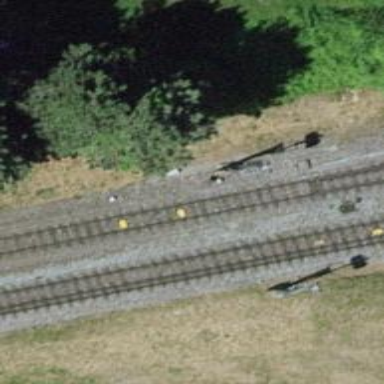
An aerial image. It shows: Narrow-gauge railway with electrified contact line.